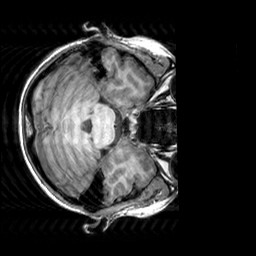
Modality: T1w
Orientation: axial
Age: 28
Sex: female
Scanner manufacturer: siemens
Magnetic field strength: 3 T
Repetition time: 2.3 s
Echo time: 0.00303 s